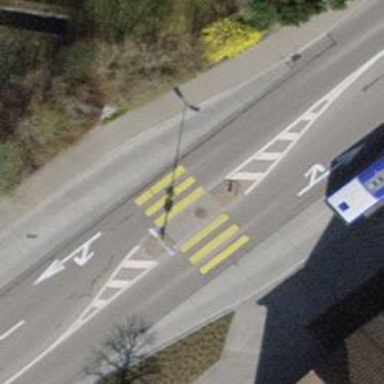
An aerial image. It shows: Uncontrolled footway crossing with markings.